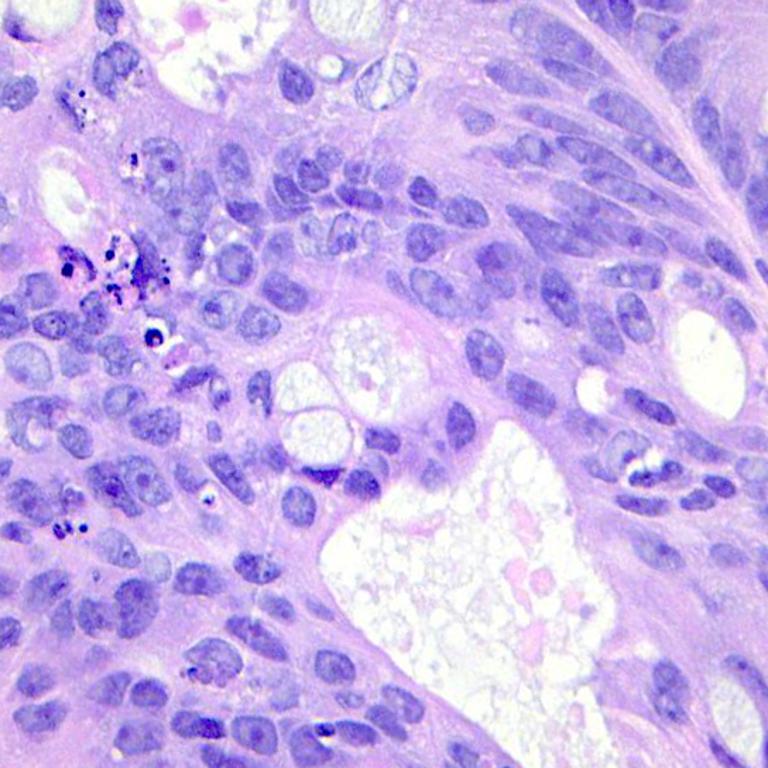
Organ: colon
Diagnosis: adenocarcinomas